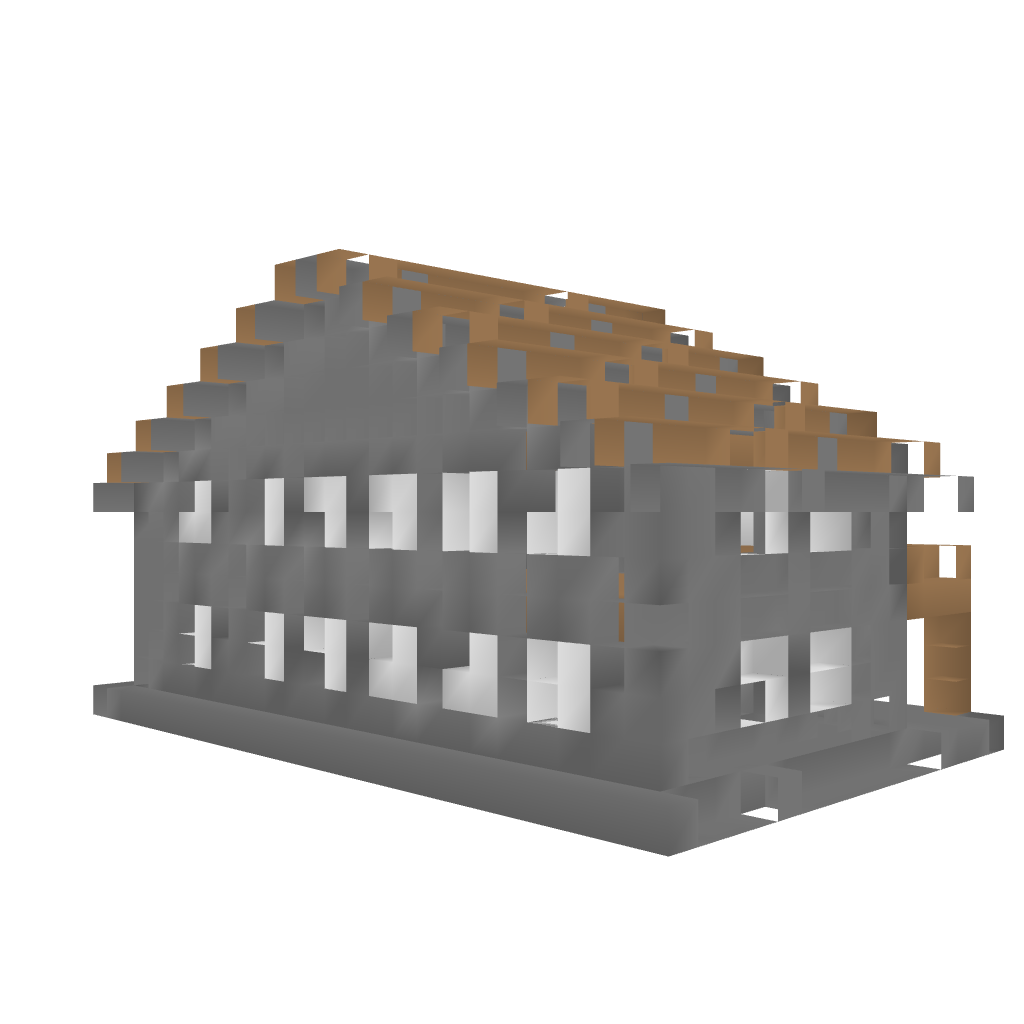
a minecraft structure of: House #1 good quality